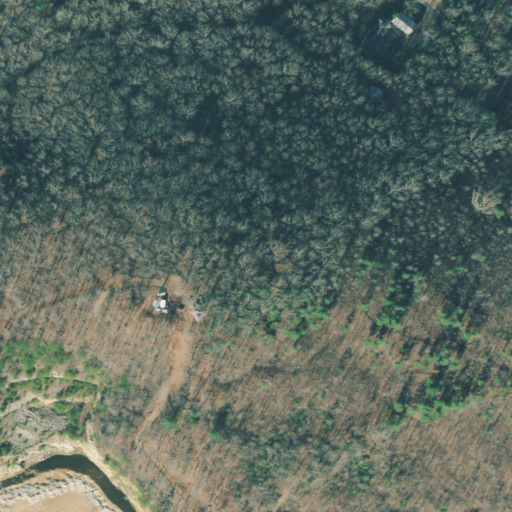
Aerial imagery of mountain in Georgia named Wellborn Mountain containing deciduous forest, open development, barren land, pasture, medium intensity development, and mixed forest